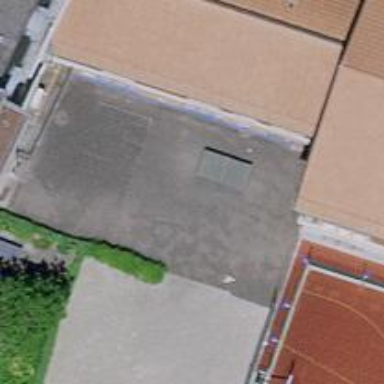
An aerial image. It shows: Pitch for leisure activities.